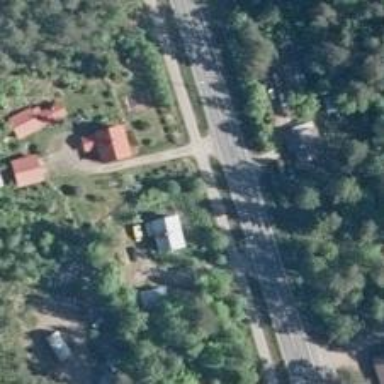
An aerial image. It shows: Simple road.